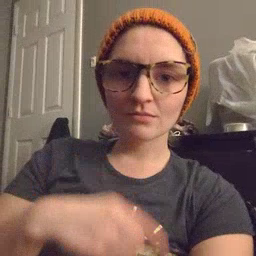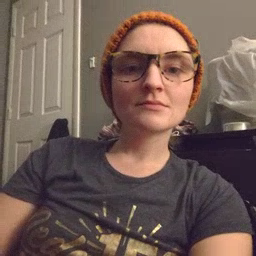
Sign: mouth